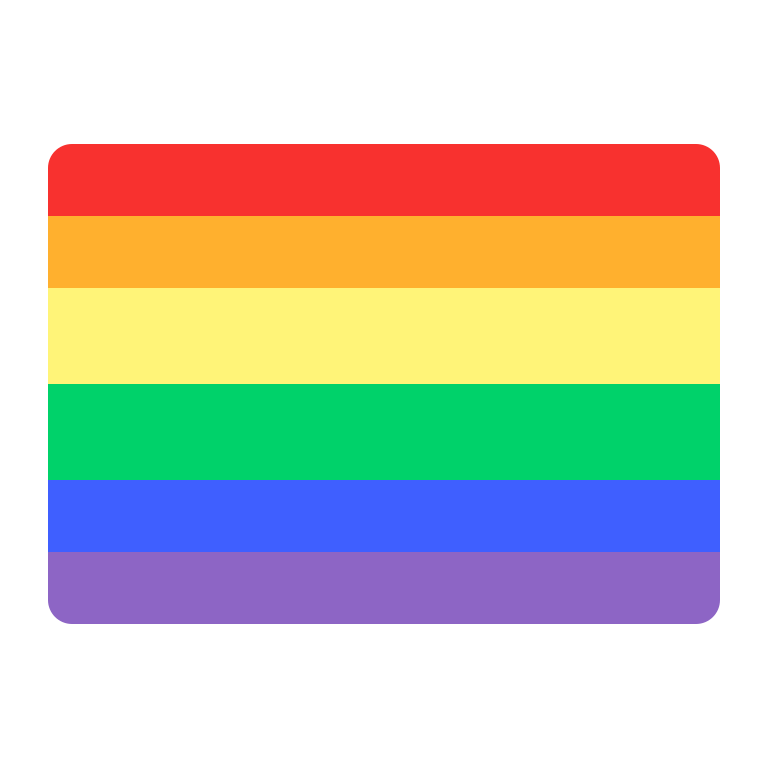
rainbow flag flat